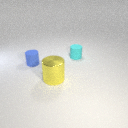
small blue rubber cylinder behind large yellow metal cylinder